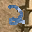
Label: 2